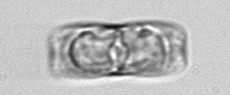
Label: pennate_morphotype1